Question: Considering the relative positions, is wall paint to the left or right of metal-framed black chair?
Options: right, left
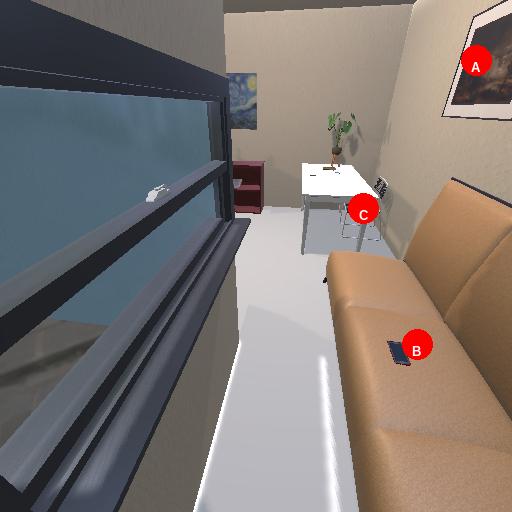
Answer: right